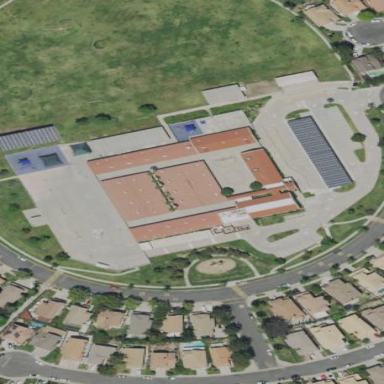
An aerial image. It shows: School.